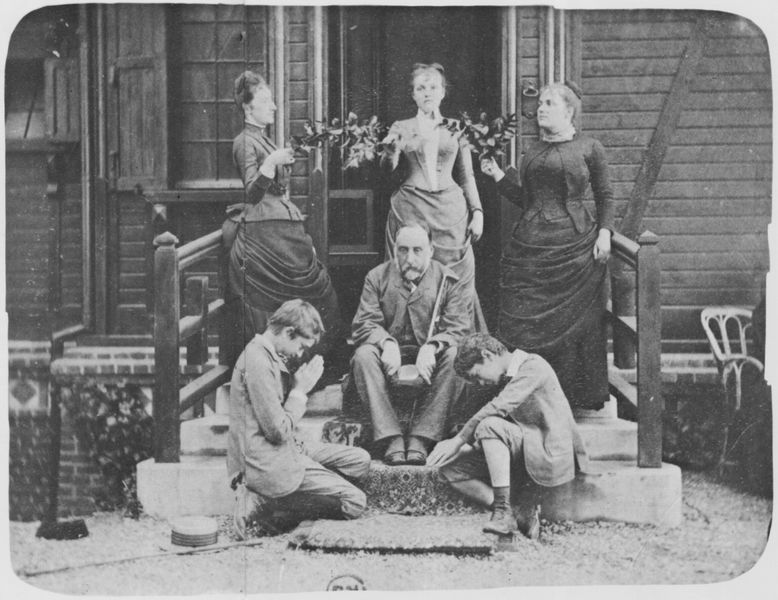
Titel: Die Apotheose
Künstler: Antoine Degas
Standort: Paris
Institution: Archive der Nationalen Bibliothek
Schlagwörter: mann, frauen, sitzen, blumen, fenster, frau, holz, hut, kleid, kleider, stuhl, tür, haus, weg, teppich, alt, anzug, bart, wand, stehen, trauer, hände, portrait, porträt, zweige, brüstung, sitzend, adel, drei, familie, kind, mutter, vater, kinder, stock, alter mann, schuhe, buben, jungen, knaben, mauer, ziegel, kies, treppe, frack, gefaltet, ernst, geländer, stufen, junge, foto, fotografie, symetrie, eingang, fensterladen, knabe, religion, bub, zweig, regenrinne, hocken, schwarzweiss, knien, beten, gebet, photo, ehepaar, hauseingang, holzhütte, andacht, knieen, sechs, fotographie, töchter, sohn, spaß, holzhaus, eins, bitten, söhne, rohr, fußmatte, htte, rei, dienerschaft, bllumensträuße, jungens, zweid, 18. jahrhundert